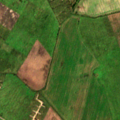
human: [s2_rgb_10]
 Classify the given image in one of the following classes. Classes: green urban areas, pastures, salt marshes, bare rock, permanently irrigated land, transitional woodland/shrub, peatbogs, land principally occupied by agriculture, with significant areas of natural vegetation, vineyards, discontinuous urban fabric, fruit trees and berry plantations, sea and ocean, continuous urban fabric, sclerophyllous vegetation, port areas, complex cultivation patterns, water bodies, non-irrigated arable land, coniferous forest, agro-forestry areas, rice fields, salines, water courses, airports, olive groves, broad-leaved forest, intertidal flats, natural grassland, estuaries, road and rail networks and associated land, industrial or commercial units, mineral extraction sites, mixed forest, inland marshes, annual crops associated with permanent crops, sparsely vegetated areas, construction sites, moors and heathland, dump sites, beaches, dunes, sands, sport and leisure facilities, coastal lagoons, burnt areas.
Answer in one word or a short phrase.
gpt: construction sites, non-irrigated arable land, pastures